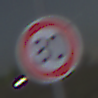
Verkehrszeichen: Geschwindigkeit80
Umgebung: Outdoor, Nature
Tageszeit: Night
Wetter: Clear
Licht: Natural
Jahreszeit: NotSpecified
Kontrast: HighContrast